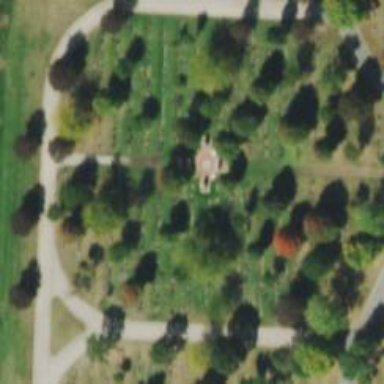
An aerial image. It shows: Columbarium tomb with historical significance.